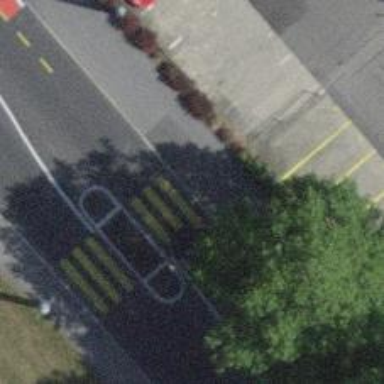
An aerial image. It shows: Kerb barrier.